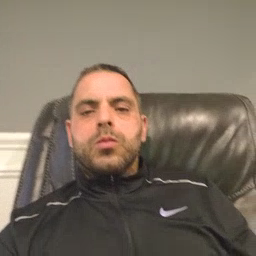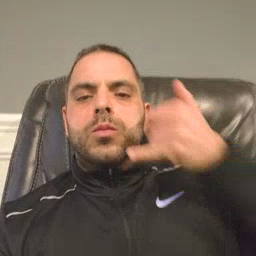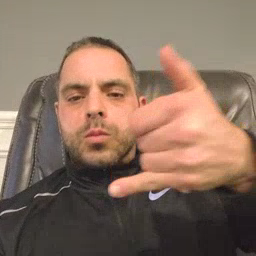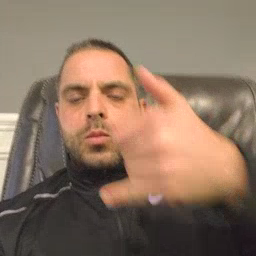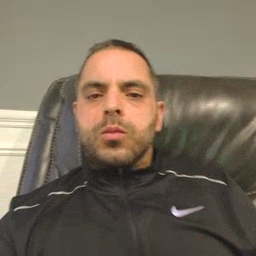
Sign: callonphone